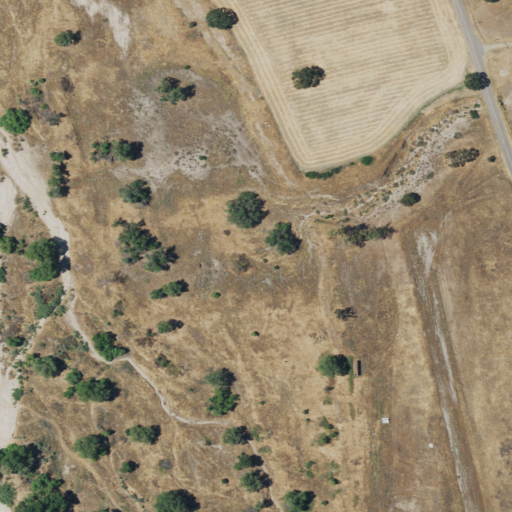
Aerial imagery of valley in California named Mahoney Canyon containing grassland, herbaceous wetlands, shrub, open development, woody wetlands, cultivated crops, pasture, low intensity development, and barren land